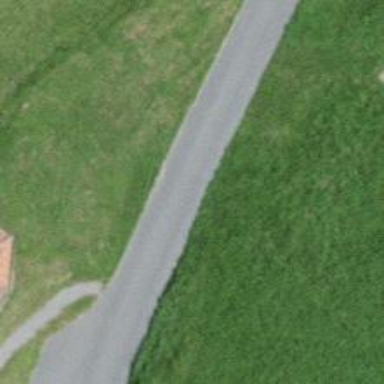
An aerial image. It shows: Unclassified road.